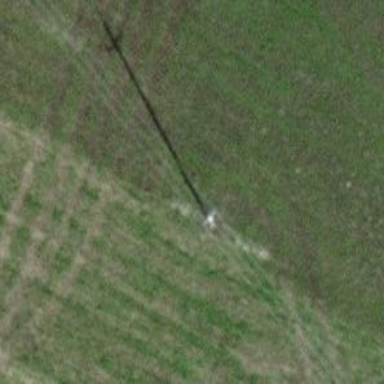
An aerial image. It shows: Minor power line.